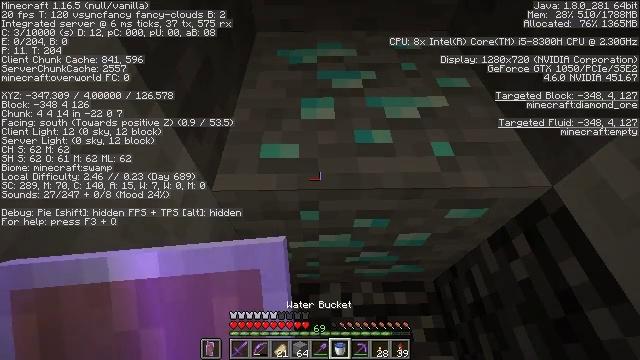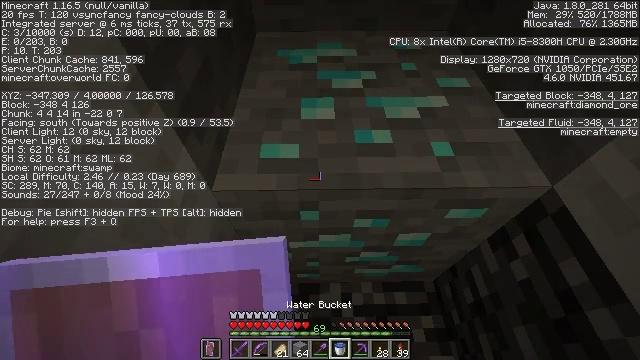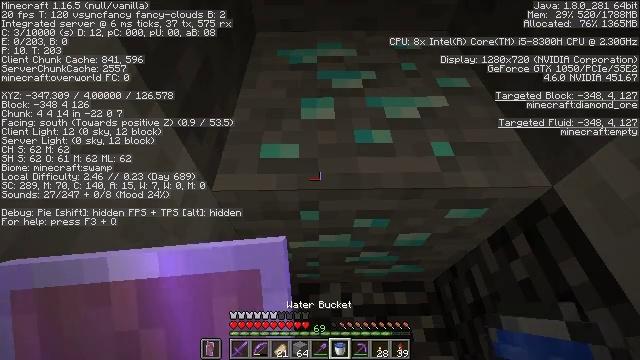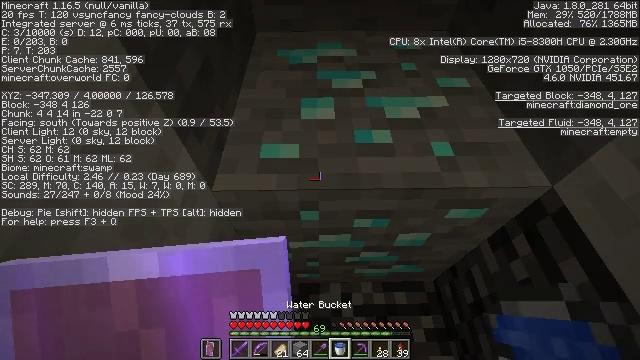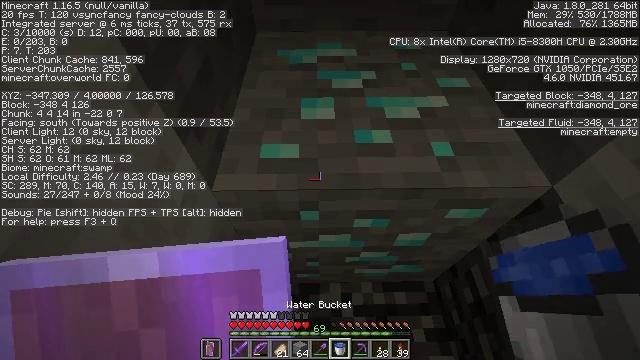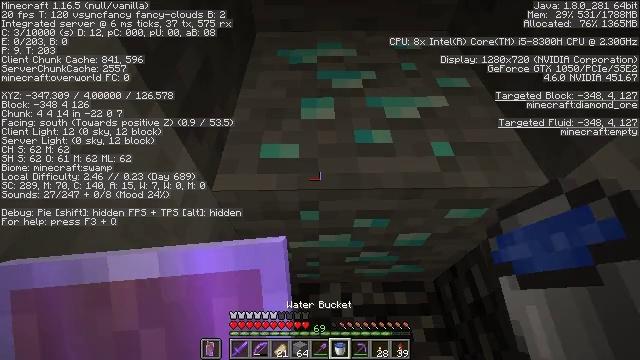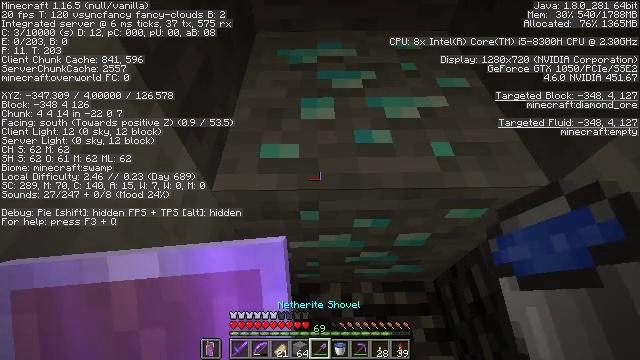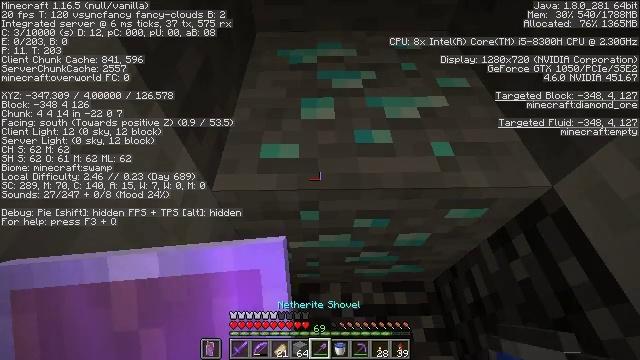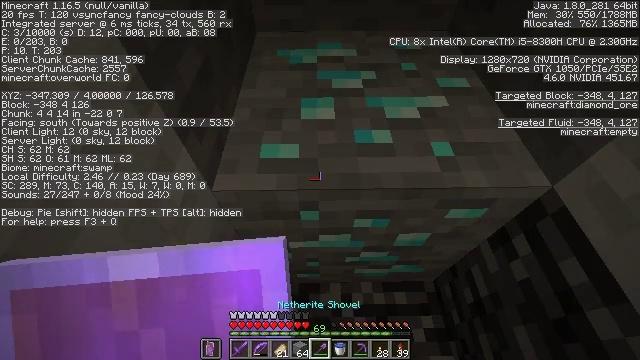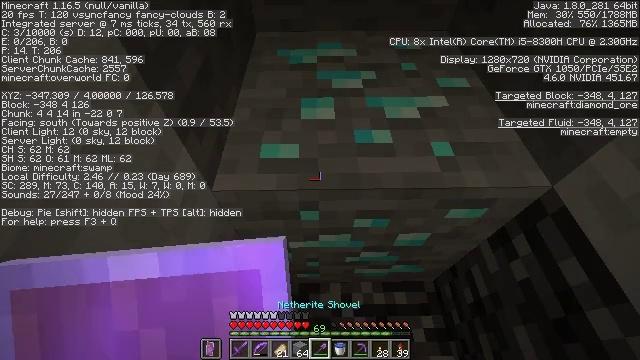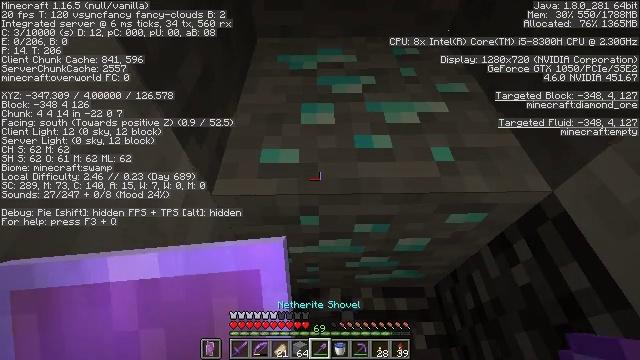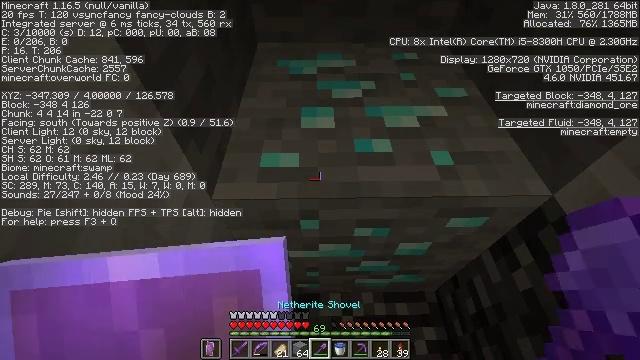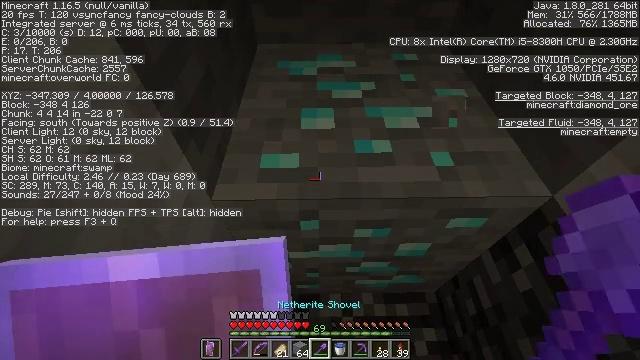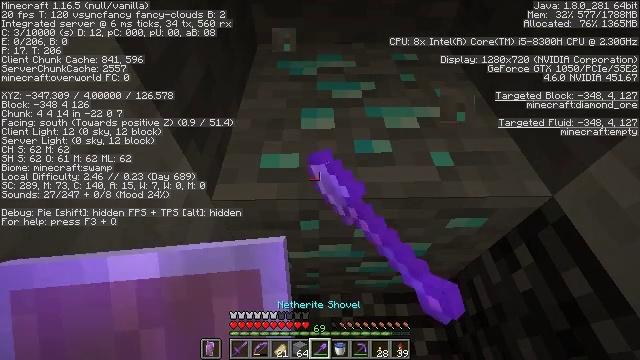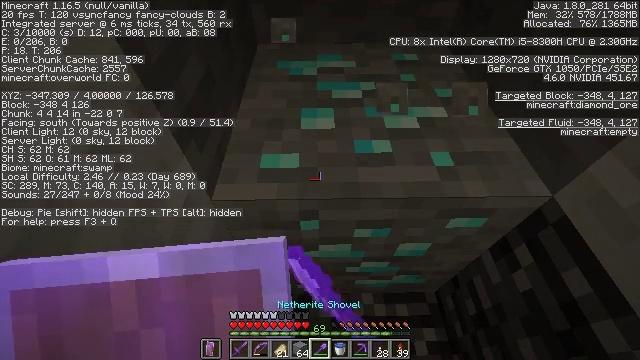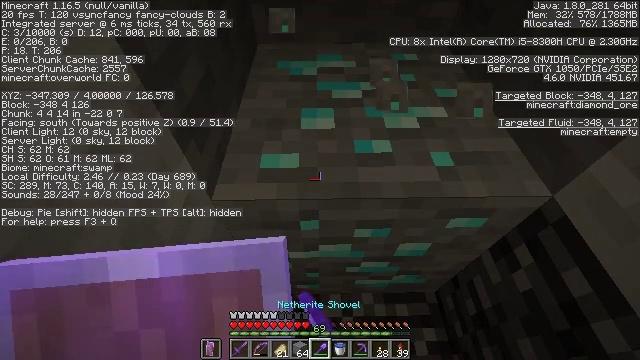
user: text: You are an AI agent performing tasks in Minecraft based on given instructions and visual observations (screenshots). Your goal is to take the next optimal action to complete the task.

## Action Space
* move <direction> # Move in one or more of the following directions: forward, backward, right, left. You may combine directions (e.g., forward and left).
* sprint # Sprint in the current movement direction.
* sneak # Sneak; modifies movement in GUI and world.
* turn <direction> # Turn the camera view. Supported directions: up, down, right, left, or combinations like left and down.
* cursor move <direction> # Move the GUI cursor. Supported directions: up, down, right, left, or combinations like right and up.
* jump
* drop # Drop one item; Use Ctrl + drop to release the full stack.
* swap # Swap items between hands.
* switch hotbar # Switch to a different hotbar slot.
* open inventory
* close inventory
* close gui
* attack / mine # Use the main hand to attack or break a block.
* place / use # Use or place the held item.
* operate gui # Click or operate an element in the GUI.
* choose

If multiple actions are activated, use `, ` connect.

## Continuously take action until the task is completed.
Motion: motion action
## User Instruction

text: Use an iron pickaxe or better to mine diamond ore.
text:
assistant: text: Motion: no_op
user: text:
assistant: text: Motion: no_op
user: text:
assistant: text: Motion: no_op
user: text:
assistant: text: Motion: no_op
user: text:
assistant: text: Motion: no_op
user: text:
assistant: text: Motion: no_op
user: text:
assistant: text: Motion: no_op
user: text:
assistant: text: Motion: no_op
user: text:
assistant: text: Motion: no_op
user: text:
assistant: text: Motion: turn up
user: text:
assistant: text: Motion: no_op
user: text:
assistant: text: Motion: attack / mine
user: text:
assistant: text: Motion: attack / mine
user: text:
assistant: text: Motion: attack / mine
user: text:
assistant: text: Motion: attack / mine
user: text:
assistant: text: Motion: attack / mine
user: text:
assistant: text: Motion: attack / mine
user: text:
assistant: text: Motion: attack / mine
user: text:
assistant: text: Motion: attack / mine
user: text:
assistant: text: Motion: no_op
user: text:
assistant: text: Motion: no_op
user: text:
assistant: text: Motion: no_op
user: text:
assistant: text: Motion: no_op
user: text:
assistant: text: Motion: no_op
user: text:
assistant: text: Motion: no_op
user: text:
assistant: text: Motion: no_op
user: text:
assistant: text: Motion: no_op
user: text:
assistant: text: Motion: no_op
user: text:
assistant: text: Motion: no_op
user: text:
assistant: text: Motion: no_op